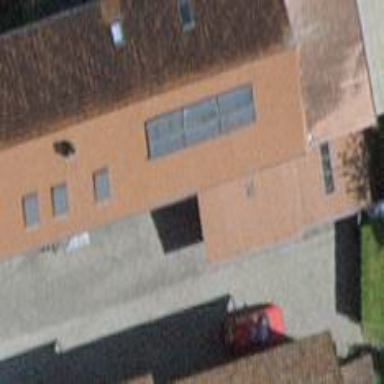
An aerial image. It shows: Detached building.